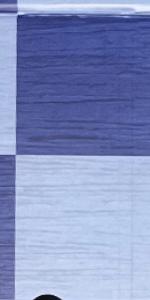
Label: Empty